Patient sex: F
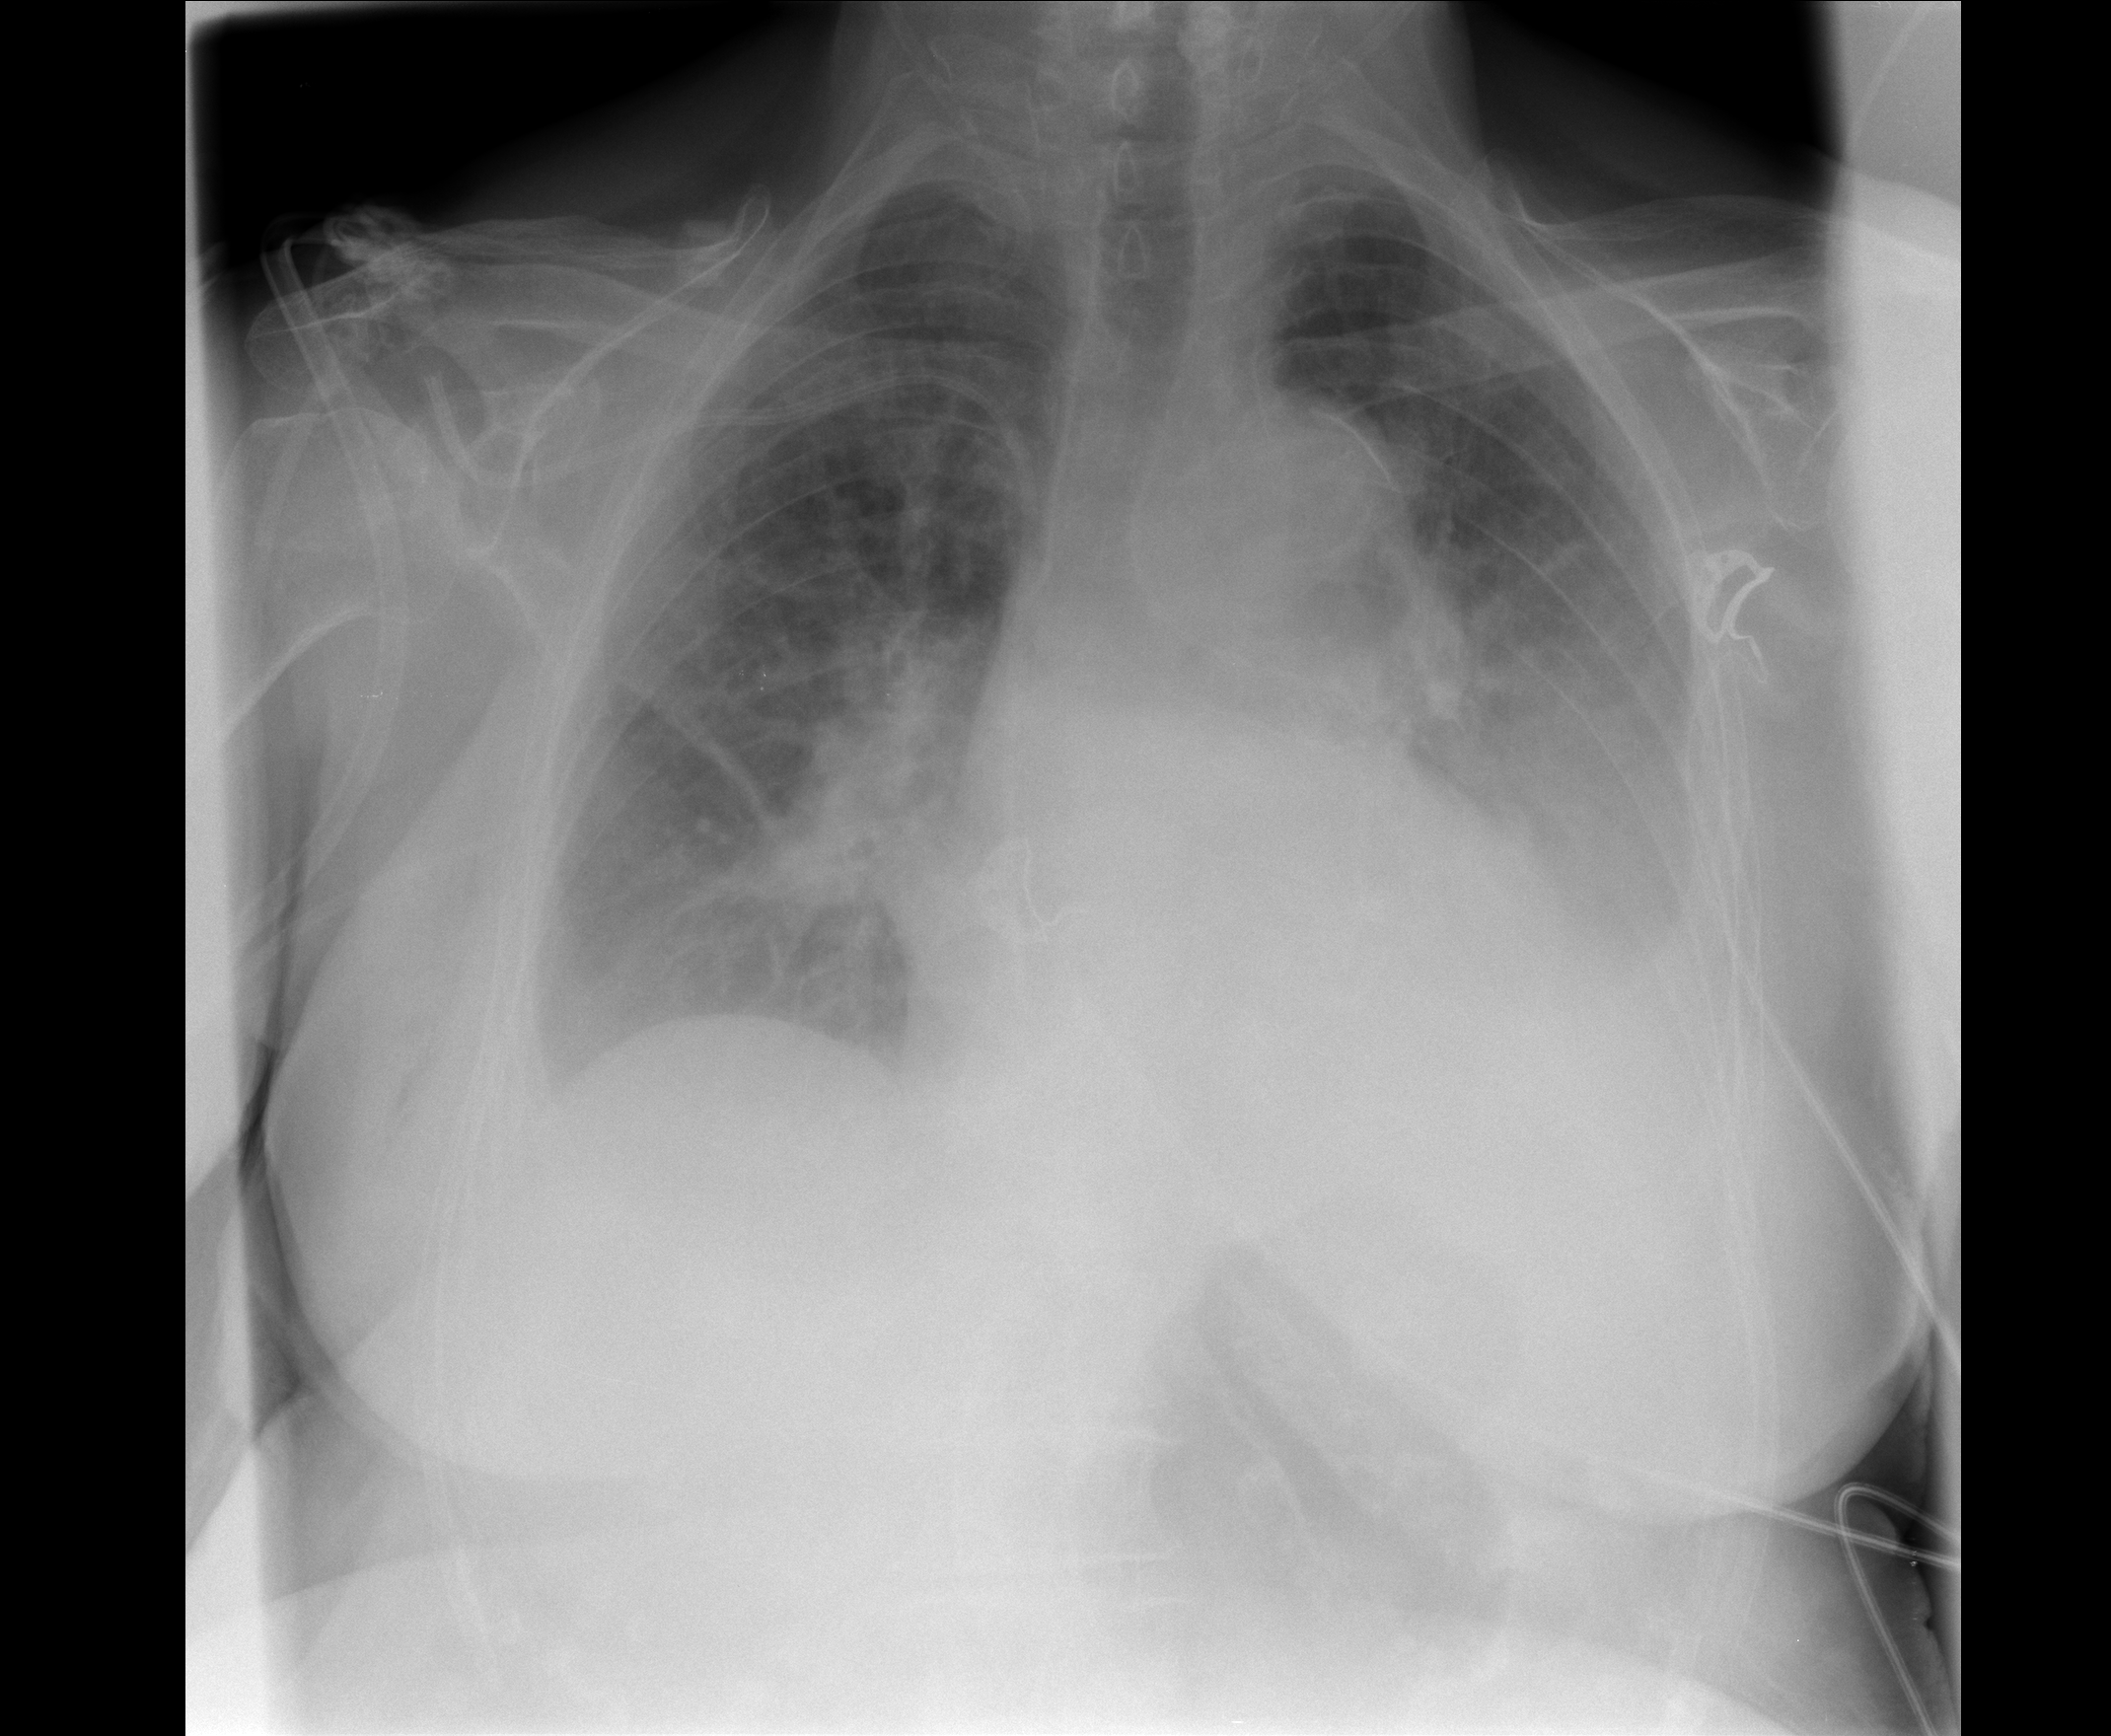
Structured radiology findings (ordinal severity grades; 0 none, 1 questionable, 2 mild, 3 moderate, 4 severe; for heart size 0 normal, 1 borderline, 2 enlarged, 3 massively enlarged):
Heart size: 2
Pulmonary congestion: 2
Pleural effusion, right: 2
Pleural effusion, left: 3
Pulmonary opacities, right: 2
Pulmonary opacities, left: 2
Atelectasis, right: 2
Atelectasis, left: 3